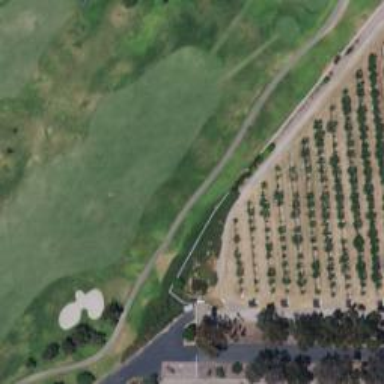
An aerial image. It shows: Service road designated as golf cart path.